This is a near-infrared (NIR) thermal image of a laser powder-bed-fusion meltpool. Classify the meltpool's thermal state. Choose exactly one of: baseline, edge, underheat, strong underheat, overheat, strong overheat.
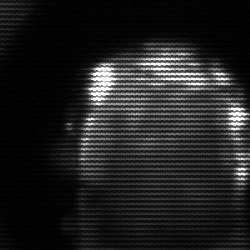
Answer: baseline